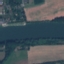
Land use / land cover: River